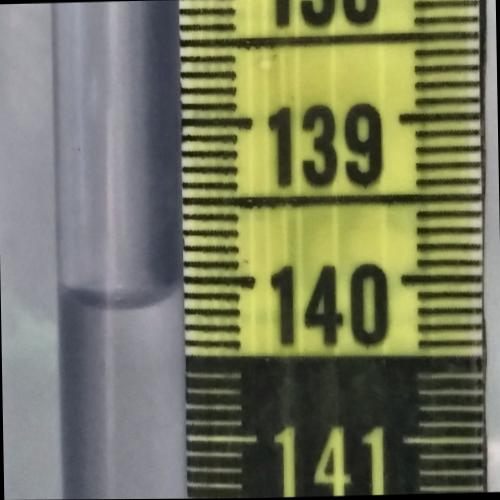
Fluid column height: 140.1 cm